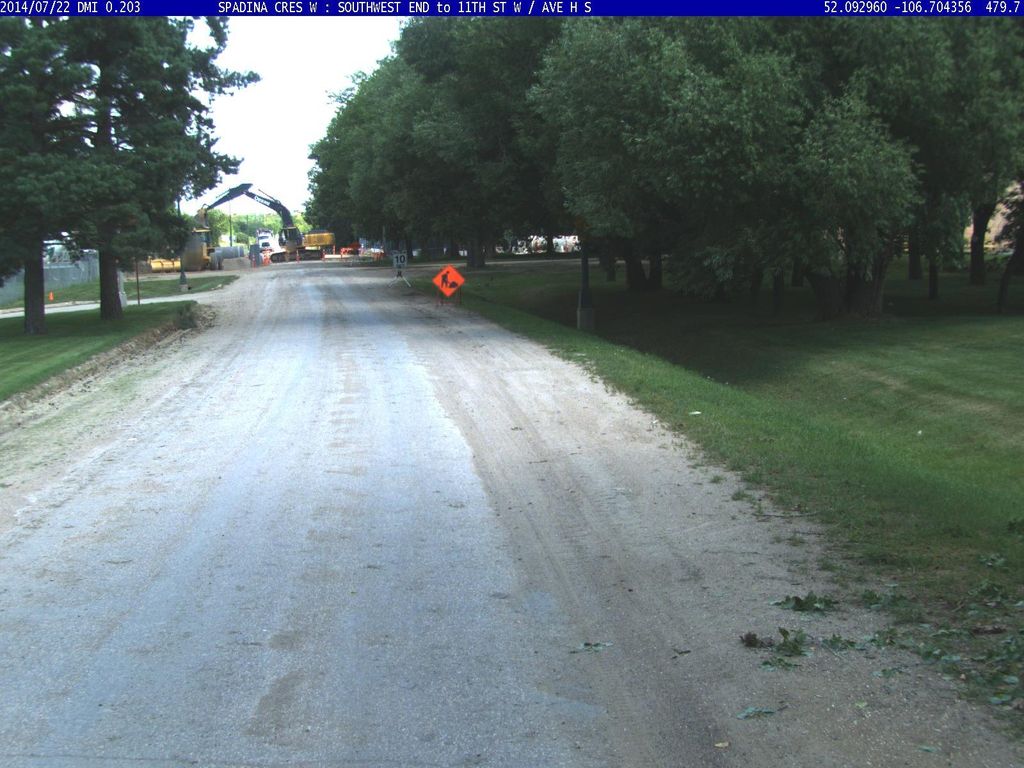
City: saskatoon